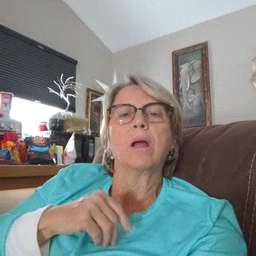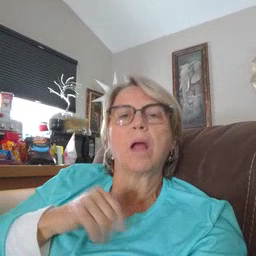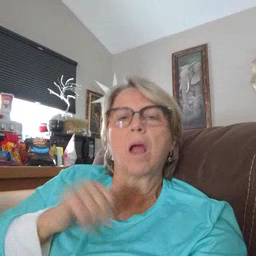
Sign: zebra